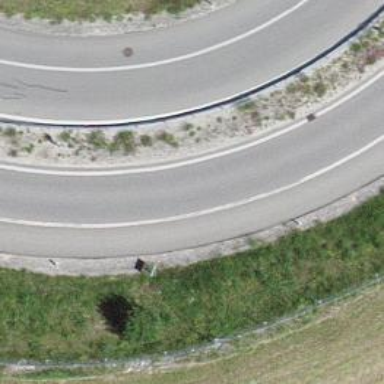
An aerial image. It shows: Trunk link highway.